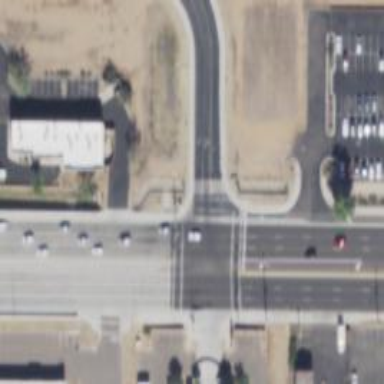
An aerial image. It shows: Marked road crossing.